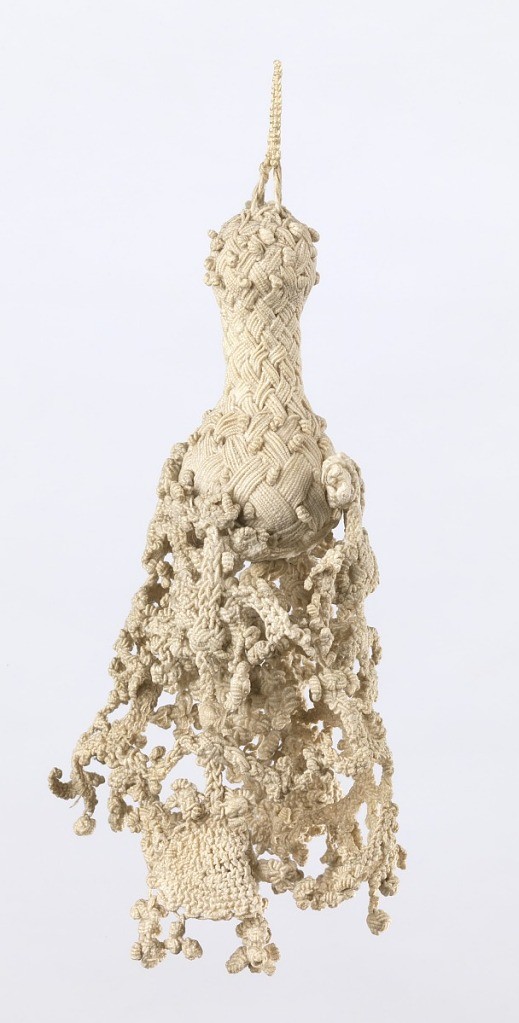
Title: Tassel
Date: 17th century
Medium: linen Technique: braided and knotted
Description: Pear-shaped linen tassel, braided and knotted. Double loops attached to pear-shaped unit from which hand two elaborate female figures, attached and alternating with equally elaborate design units. Bell unit attached to pear-shaped center.